Field crop: maize
Growth stage: 2
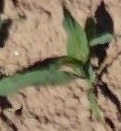
Species: maize